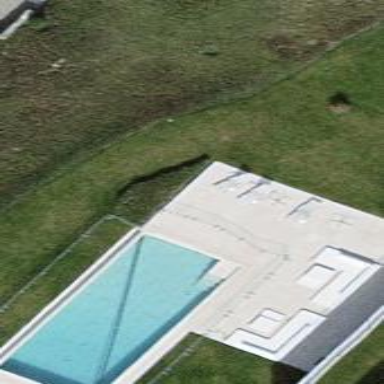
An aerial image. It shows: Swimming pool located in leisure land.